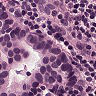
Metastatic tissue present: yes